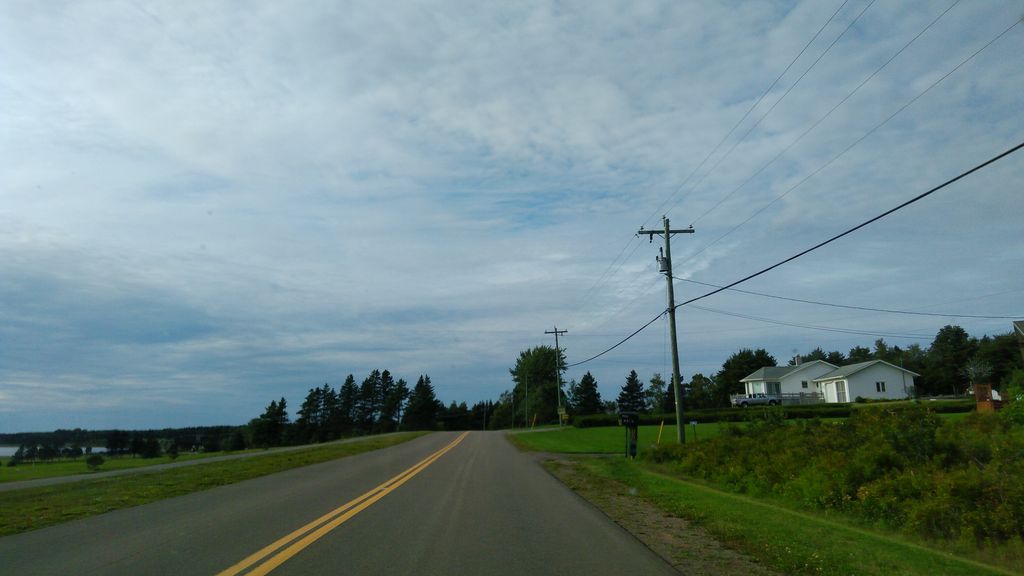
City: charlottetown